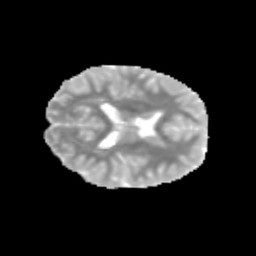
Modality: MD
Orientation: axial
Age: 10
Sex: female
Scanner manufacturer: siemens
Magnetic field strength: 3 T
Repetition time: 3.8 s
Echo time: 0.07 s